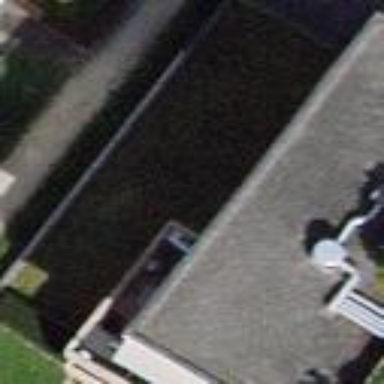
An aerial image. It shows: View of roof of building.